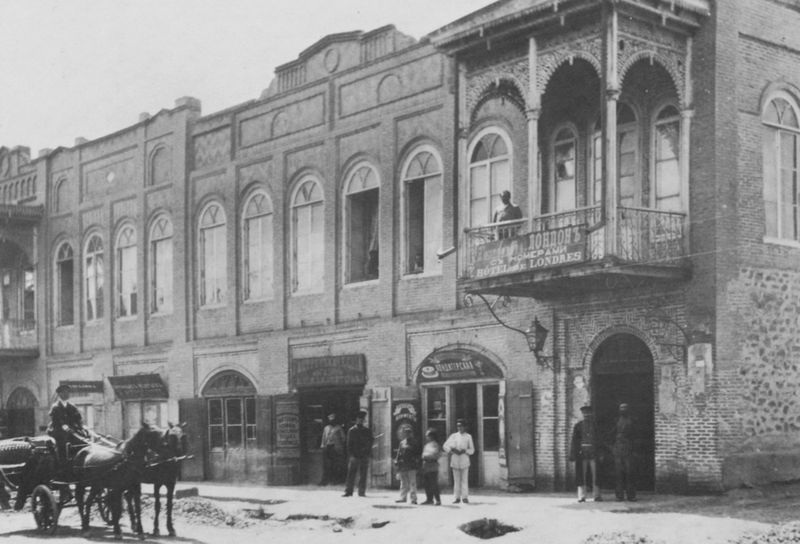
Titel: Das Hotel London in Eriwan
Künstler: Russischer Photograph
Standort: London
Institution: The Royal Geographical Society
Schlagwörter: dunkel, gruppe, himmel, mann, schatten, weiß, menschen, sitzen, stadt, fenster, grau, hell, lampe, licht, männer, schwarz, strasse, säule, säulen, tür, dach, gebäude, haus, tiere, weg, anzug, mütze, wand, halten, stehen, häuser, kind, kinder, pferd, pferde, räder, zügel, balkon, ecke, fassade, geschäft, pflaster, türen, mauer, backstein, fabrik, geschäfte, kutsche, laden, werbung, arbeiter, rad, rundbogen, wagen, geländer, tor, balkone, foto, fotografie, scheiben, geschirr, kutscher, scheuklappen, perde, bauwerk, istanbul, kutschbock